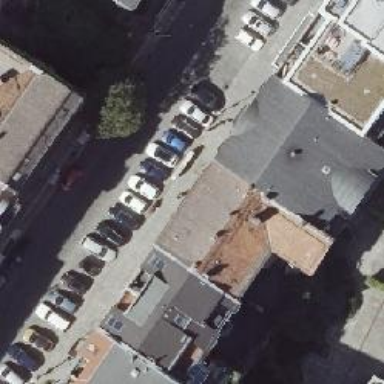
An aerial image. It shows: Residential building with double saltbox roof shape.